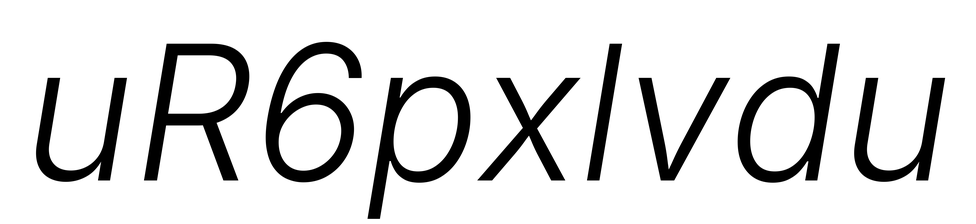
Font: Inter-Italic_Light_Italic